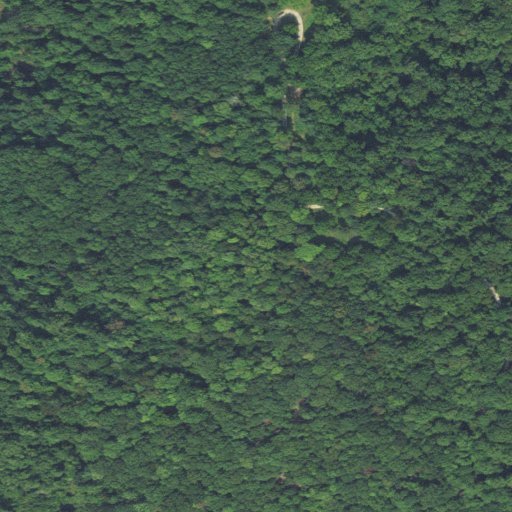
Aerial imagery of mountain in Virginia named Scott Mountain containing deciduous forest, mixed forest, grassland, shrub, and open development